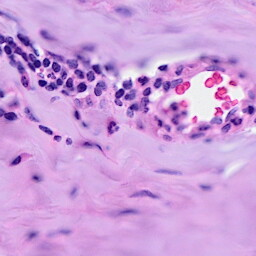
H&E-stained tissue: Breast